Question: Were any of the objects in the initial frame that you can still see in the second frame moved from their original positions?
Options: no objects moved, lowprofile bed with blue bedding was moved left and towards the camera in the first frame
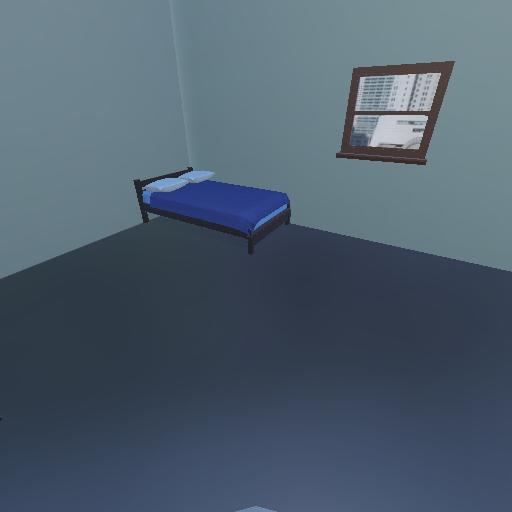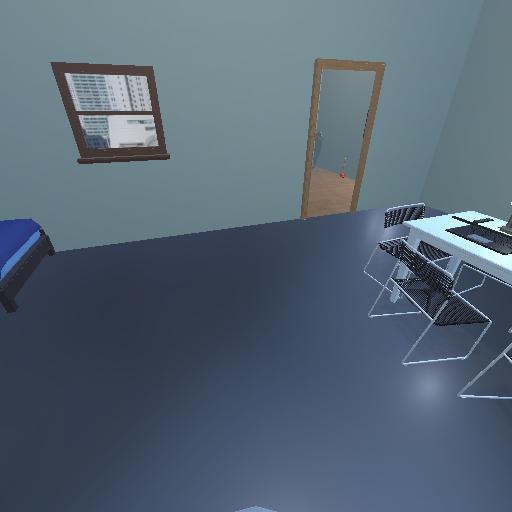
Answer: no objects moved